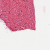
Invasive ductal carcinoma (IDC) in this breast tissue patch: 0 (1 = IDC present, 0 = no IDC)